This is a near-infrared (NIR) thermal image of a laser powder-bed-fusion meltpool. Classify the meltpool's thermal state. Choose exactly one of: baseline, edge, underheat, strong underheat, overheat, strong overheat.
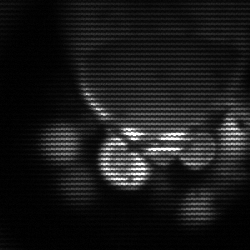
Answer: baseline